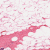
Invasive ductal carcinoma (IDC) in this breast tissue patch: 0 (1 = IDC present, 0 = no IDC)